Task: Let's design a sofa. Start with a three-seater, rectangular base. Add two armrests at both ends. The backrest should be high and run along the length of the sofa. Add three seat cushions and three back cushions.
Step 251:
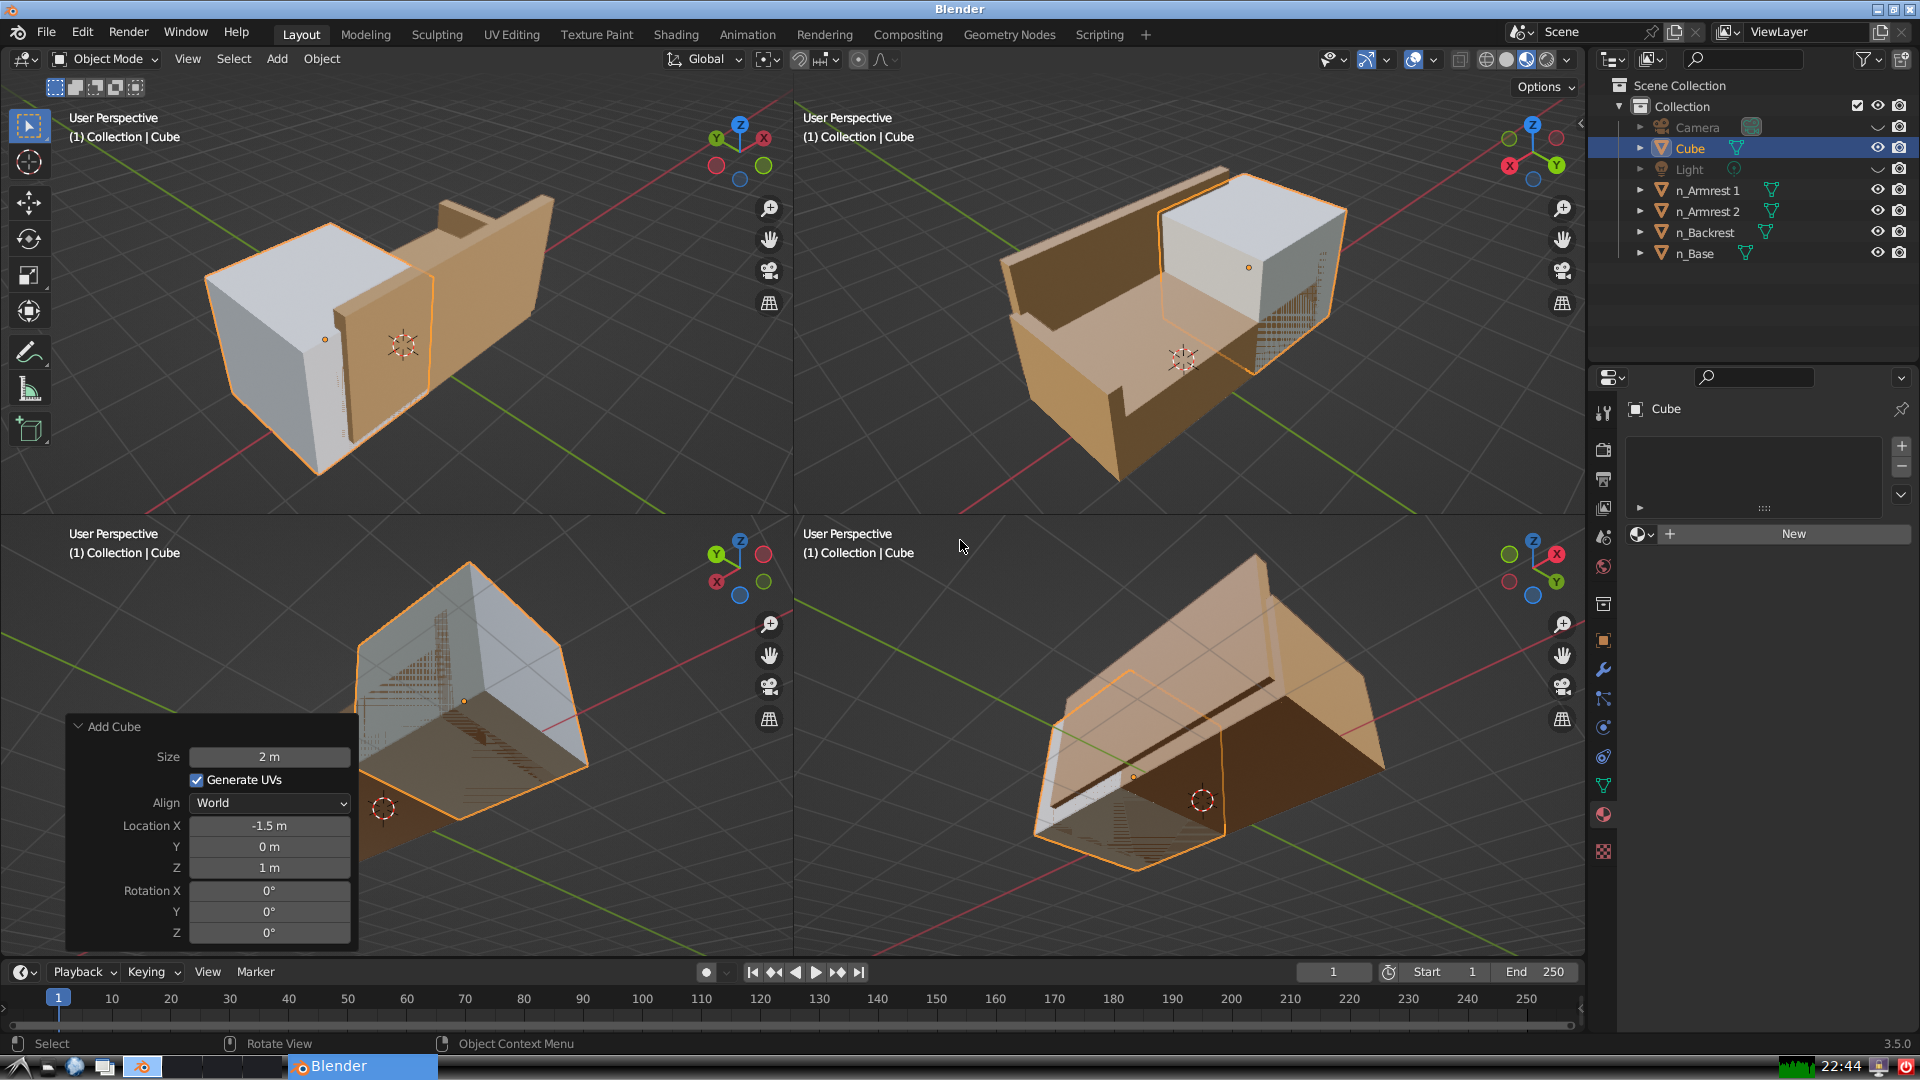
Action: {"mouse_move": [1608, 631]}